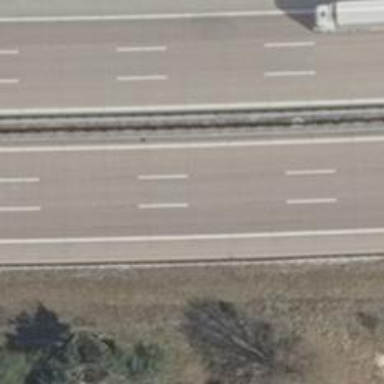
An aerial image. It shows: Motorway with concrete surface.